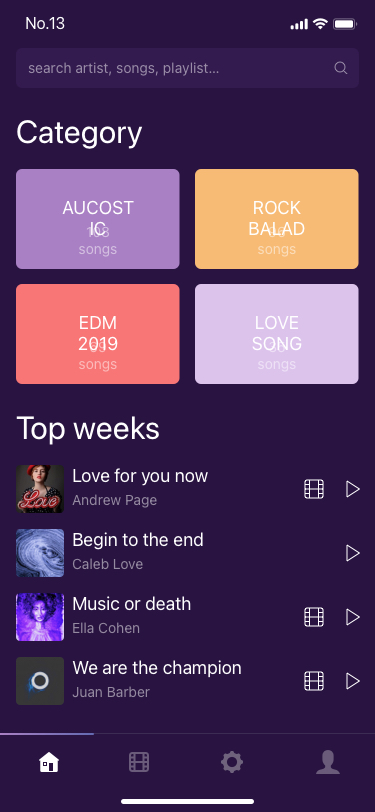
Text in this UI design:
Top weeks
Category
Aucostic
108 songs
Edm 2019
69 songs
Rock Balad
96 songs
Love Song
35 songs
search artist, songs, playlist…